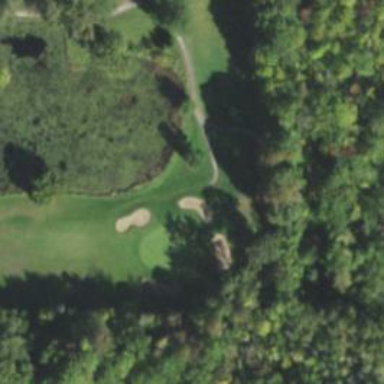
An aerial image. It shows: Path for both roads and golfers.